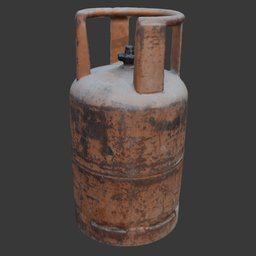
Label: tools